Question: I am facing problem in getting the touch point of the circle for the game i was developing

I tried to solve this by getting the points as below
'''
public Actor hit(float x, float y, boolean touchable){
if(!this.isVisible() || this.getTouchable() == Touchable.disabled)
return null;
// Get center-point of bounding circle, also known as the center of the Rect
float centerX = _texture.getRegionWidth() / 2;
float centerY = _texture.getRegionHeight() / 2;
// Calculate radius of circle
float radius = (float) (Math.sqrt(centerX * centerX + centerY * centerY))-5f;
// And distance of point from the center of the circle
float distance = (float) Math.sqrt(((centerX - x) * (centerX - x))
+ ((centerY - y) * (centerY - y)));
// If the distance is less than the circle radius, it's a hit
if(distance <= radius) return this;
// Otherwise, it isn't
return null;}
'''
I am getting hit positions inside circle but also the points around it near black spots, i only need the touch points near circle.
Would some body suggest the approach for achieving this.
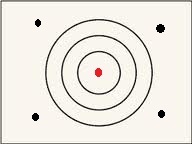
Answer: You can have a Circle object in your Actor: <URL>
Then check if the circle contains that point using the circle.contains(float x, float y) function.
Basically it'll look something like this:
'''
public Actor hit(float x, float y, boolean touchable){
if(!this.isVisible() || this.getTouchable() == Touchable.disabled)
return null;
if (circle.contains(x,y)) return this;
return null;
}
'''
Of course the downside is that if this is a dynamic object and it moves around a lot, then you'd have to constantly update the circles position. Hope this helps :)